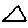
Label: triangle